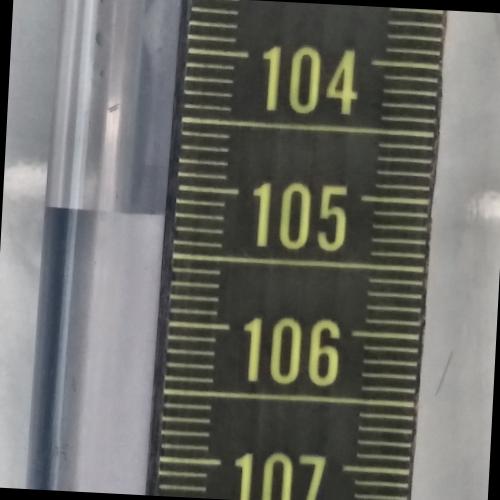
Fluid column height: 105.2 cm